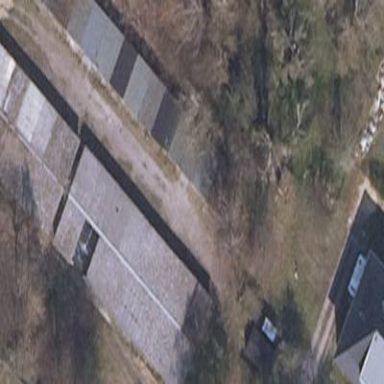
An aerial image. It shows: Group of garages.